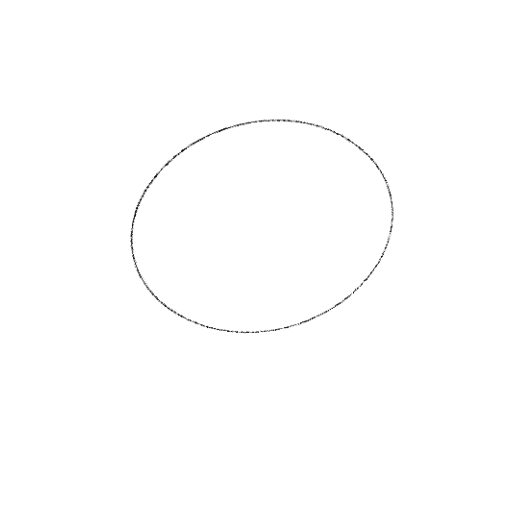
Crossing number: 0